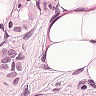
Metastatic tissue present: yes